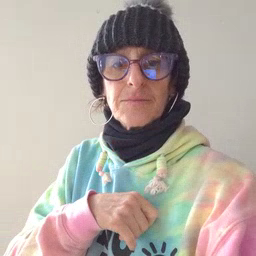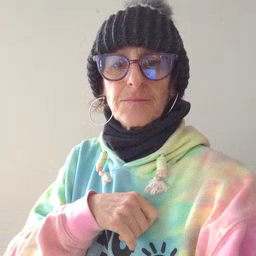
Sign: apple